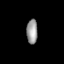
Tissue: prostate
Cell type: T cells
Senescence score: 0.2898
Nuclear area (px): 264
Mean DAPI intensity: 154.682